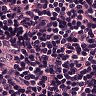
Metastatic tissue present: no